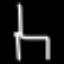
Label: chair